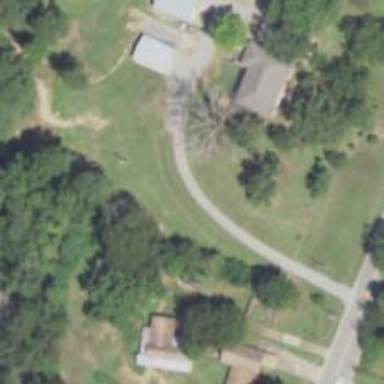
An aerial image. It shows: Driveway leading to service road.